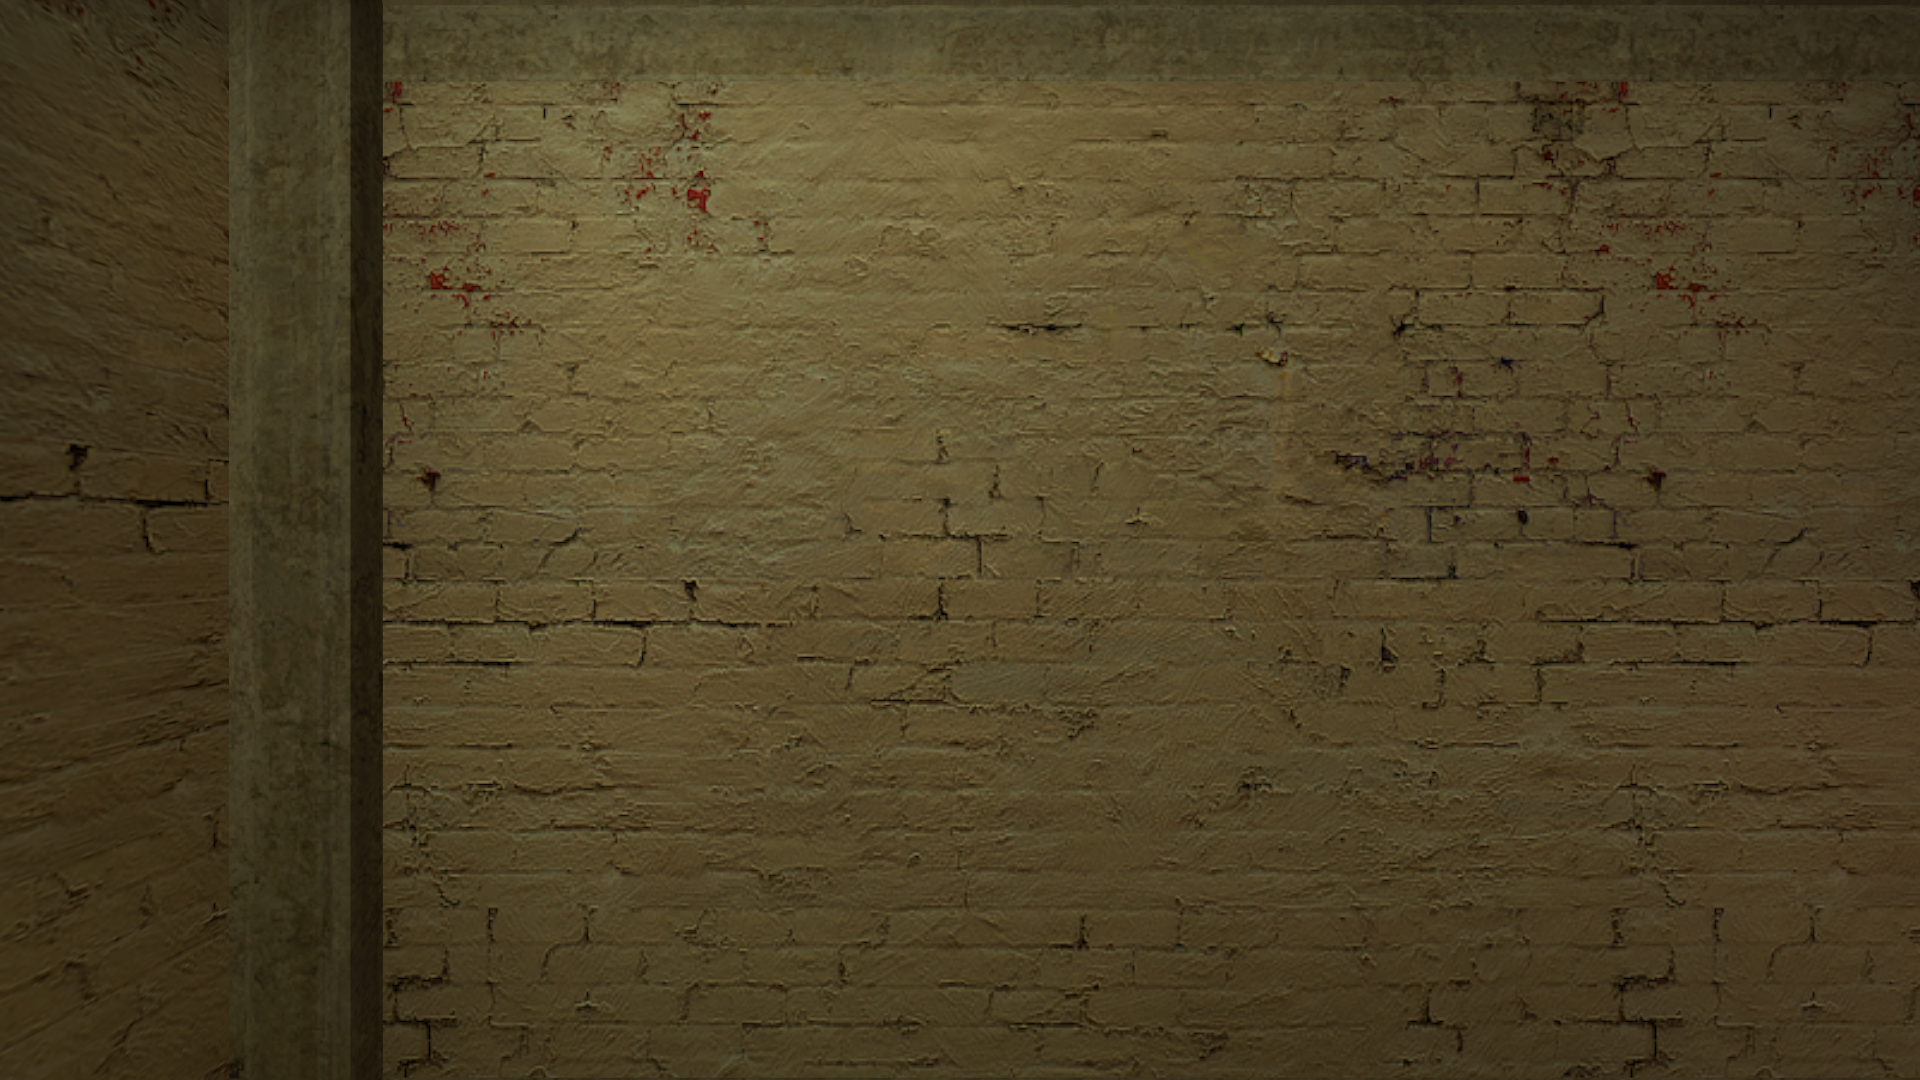
Map: de_mirage